Question: My '<div>' shadow box height is not covering inner '<div>'s height.

'''
mainPageContent {
padding: 5px 5px 25px 5px;
-moz-box-shadow: 3px 3px 5px 6px #ccc;
-webkit-box-shadow: 3px 3px 5px 6px #ccc;
box-shadow: 3px 3px 5px 6px #ccc;
}
'''
## generated html
'''
<div class="mainPageContent">
<div>
<div class="col-md-10 col-md-offset-1" id="box_front_top"> <!-- bootstrap grid columns -->
----
----
</div>
<div class="col-sm-10 col-sm-offset-1" id="box_front_bottom" style="display: none;">
---
----
</div>
</div>
</div>
'''
How to fix this?
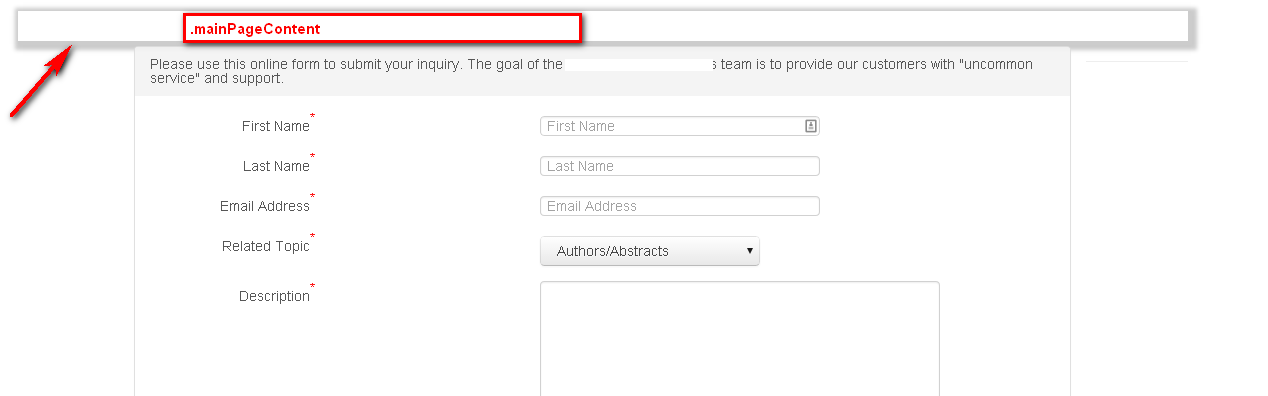
Answer: If your inner divs are floated , then they do not affect the containers height unless you use the clear fix trick..
Try adding 'overflow:hidden' on the container
'''
.mainPageContent {
padding: 5px 5px 25px 5px;
-moz-box-shadow: 3px 3px 5px 6px #ccc;
-webkit-box-shadow: 3px 3px 5px 6px #ccc;
box-shadow: 3px 3px 5px 6px #ccc;
overflow:hidden;
}
'''